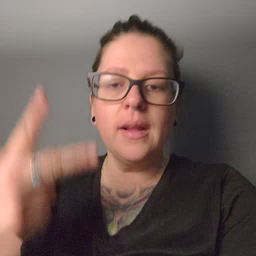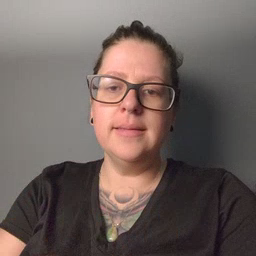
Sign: cut